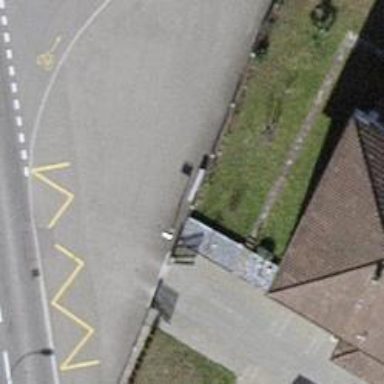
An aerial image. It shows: Bus stop with platform for public transport.